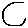
Label: moon